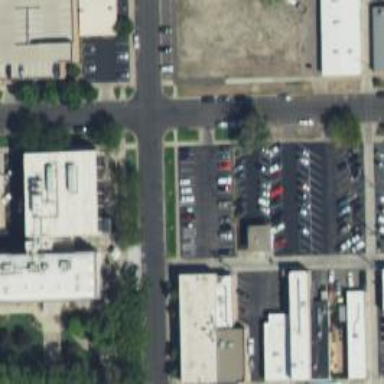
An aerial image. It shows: Parking space is available.